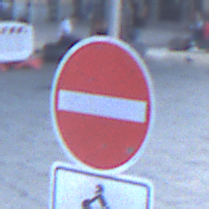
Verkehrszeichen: VerbotDerEinfahrt
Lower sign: EinspurigeFahrzeugeFrei3
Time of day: SunriseSunset
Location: Outdoor (Urban)
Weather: PartlyCloudy
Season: NotSpecified
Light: Natural